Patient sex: M
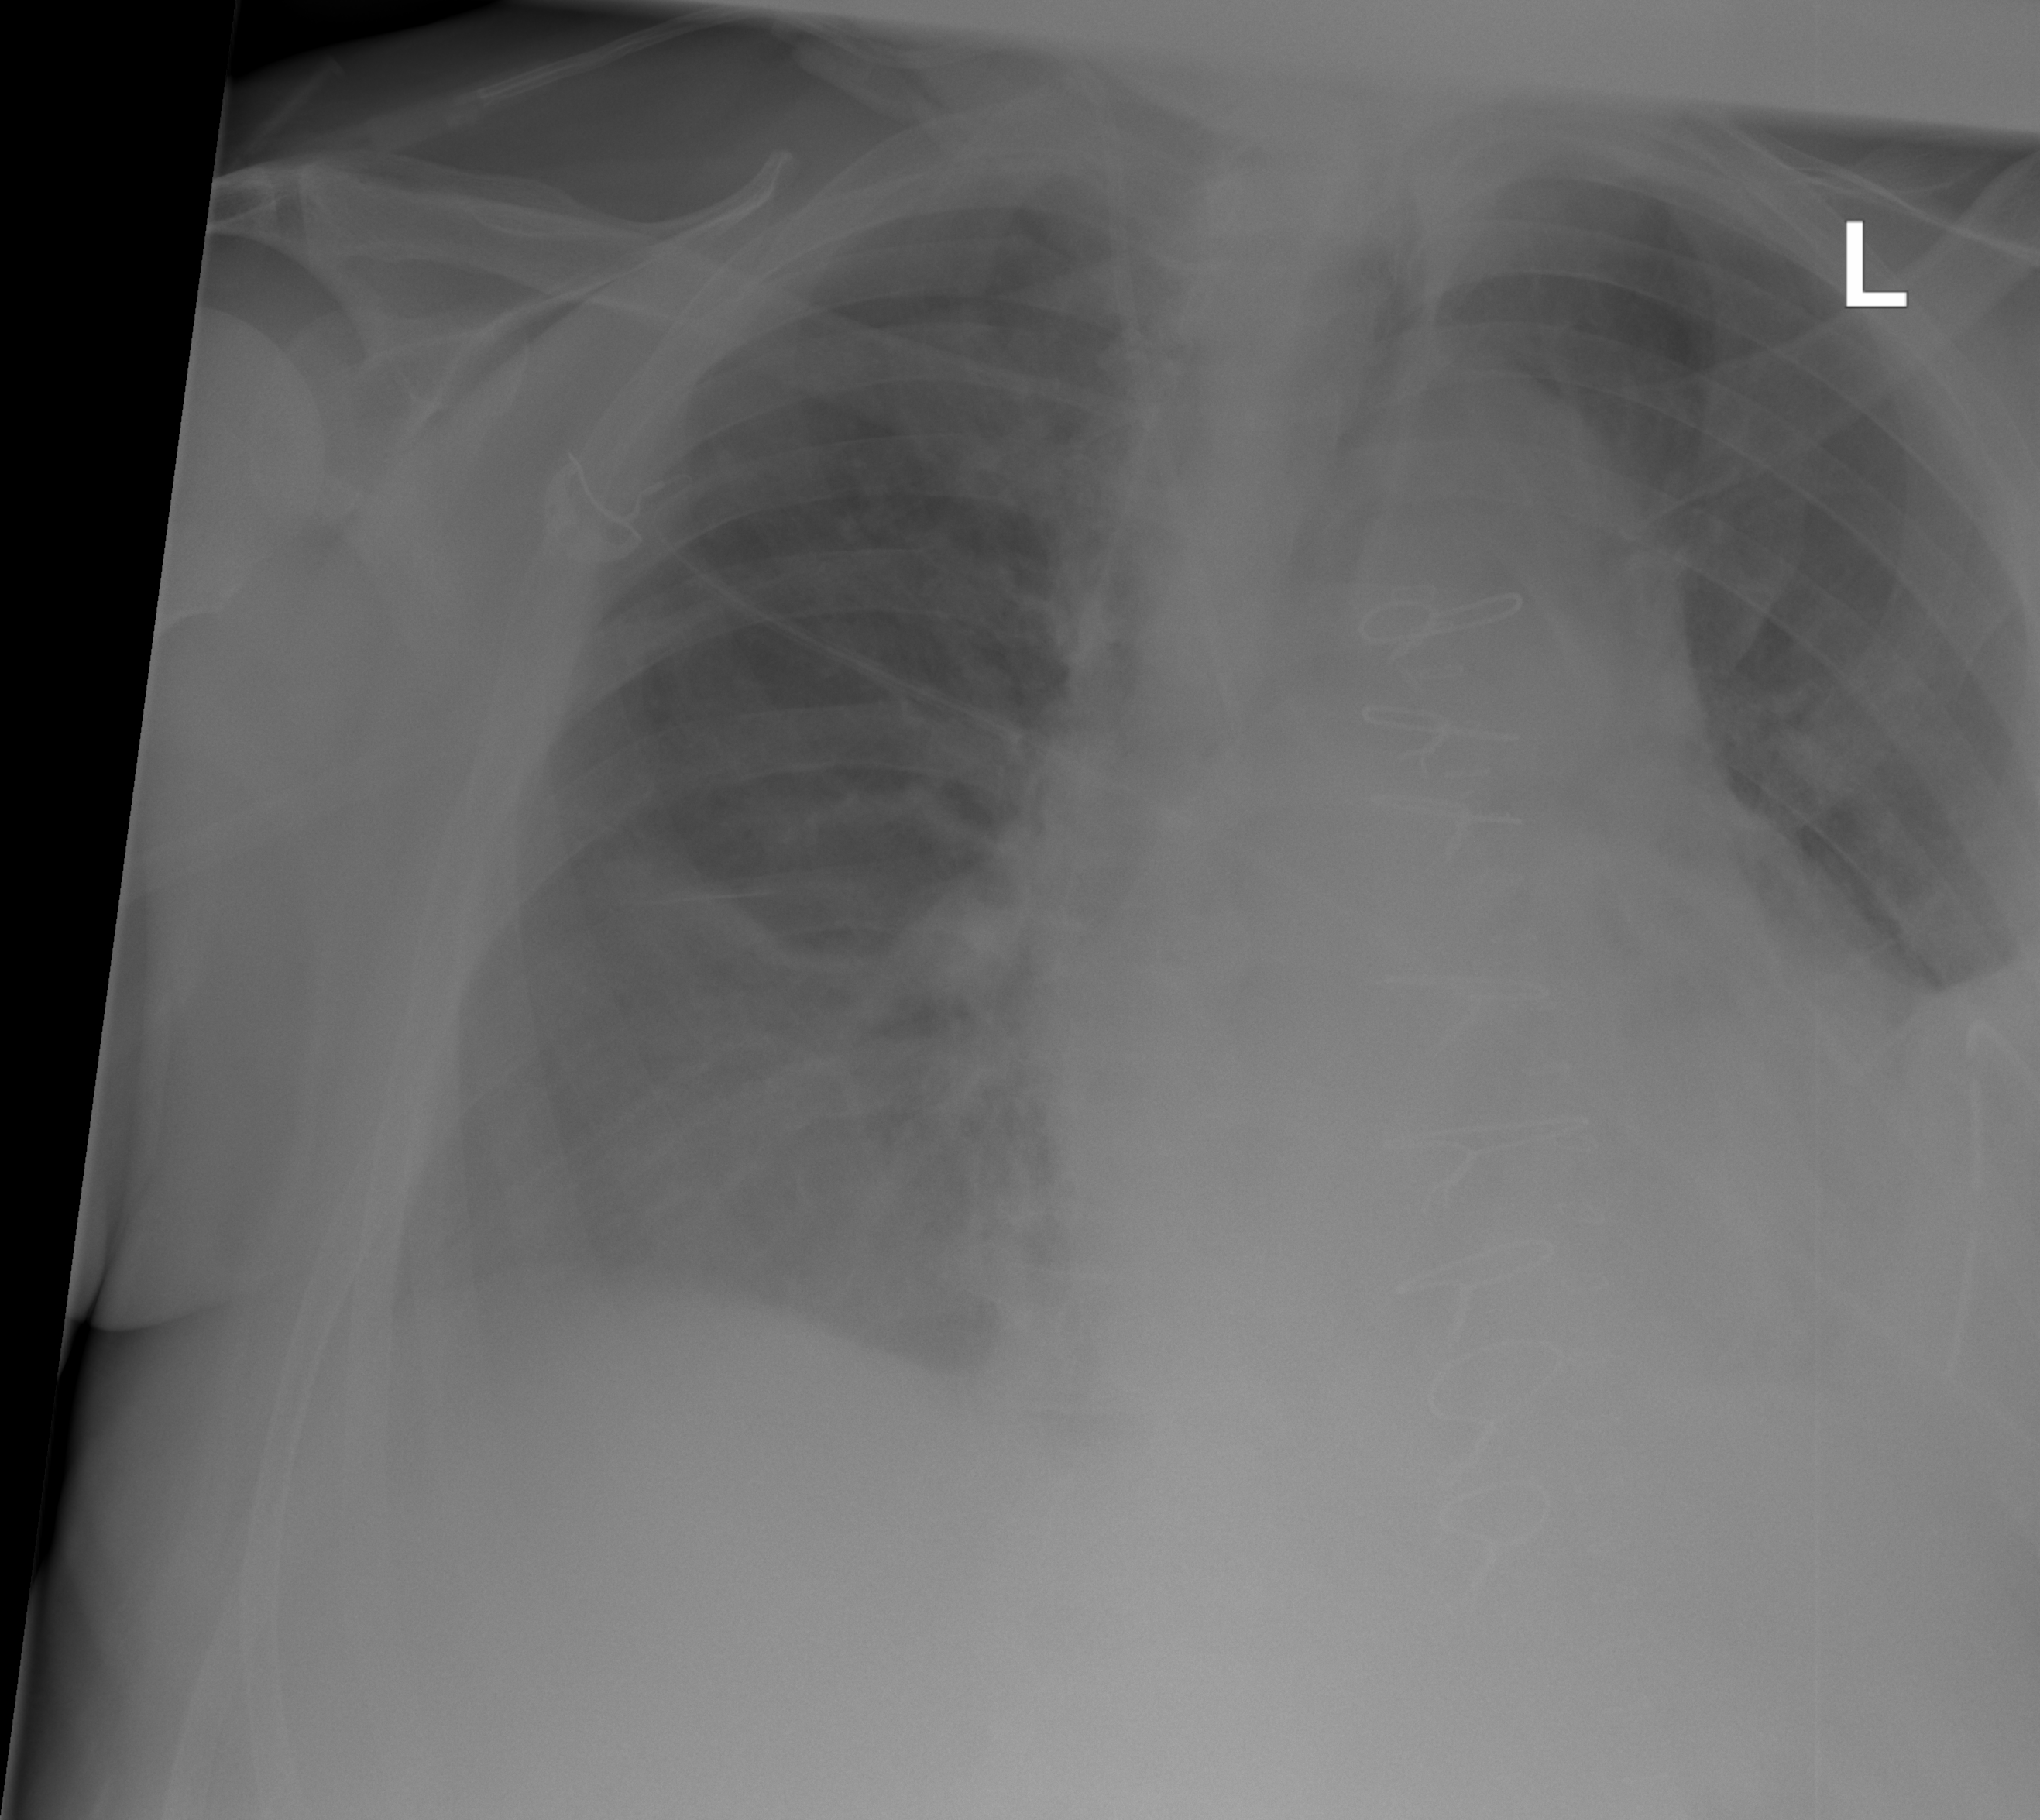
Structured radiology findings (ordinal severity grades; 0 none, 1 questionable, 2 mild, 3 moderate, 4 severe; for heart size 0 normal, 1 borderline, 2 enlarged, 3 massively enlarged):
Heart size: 2
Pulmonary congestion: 2
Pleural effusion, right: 2
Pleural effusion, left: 2
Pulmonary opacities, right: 2
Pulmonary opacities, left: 2
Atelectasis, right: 2
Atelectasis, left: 2